Question: i got problem in firebase storage. I make a project there is no error with take picture and store it in firestore. The problem is that url image from phone path and not uploaded into firebase storage.Before this, its works and uploaded into firebase. Suddenly, few days later, the image not even uploaded into firebase storage. When i see the firestore, its show the link of image was from phone storage. Can anyone Help me with this?
Im already edit my code.. but only sending it to firestore.. the error handler appear.
'''
package my.wedee.com.wedeeon9bisnis;
import android.Manifest;
import android.content.Context;
import android.content.Intent;
import android.content.pm.PackageManager;
import android.net.Uri;
import android.os.Build;
import android.support.annotation.NonNull;
import android.support.v4.app.ActivityCompat;
import android.support.v4.content.ContextCompat;
import android.support.v7.app.AppCompatActivity;
import android.os.Bundle;
import android.support.v7.widget.Toolbar;
import android.text.TextUtils;
import android.view.MenuItem;
import android.view.MotionEvent;
import android.view.View;
import android.view.inputmethod.InputMethodManager;
import android.widget.Button;
import android.widget.EditText;
import android.widget.ProgressBar;
import android.widget.Toast;
import com.bumptech.glide.Glide;
import com.bumptech.glide.request.RequestOptions;
import com.google.android.gms.tasks.OnCompleteListener;
import com.google.android.gms.tasks.OnFailureListener;
import com.google.android.gms.tasks.Task;
import com.google.firebase.auth.FirebaseAuth;
import com.google.firebase.firestore.DocumentSnapshot;
import com.google.firebase.firestore.FirebaseFirestore;
import com.google.firebase.storage.FirebaseStorage;
import com.google.firebase.storage.StorageReference;
import com.theartofdev.edmodo.cropper.CropImage;
import com.theartofdev.edmodo.cropper.CropImageView;
import java.util.HashMap;
import java.util.Map;
import de.hdodenhof.circleimageview.CircleImageView;
public class EditProfileActivity extends AppCompatActivity {
private EditText fullNameOwner, emailBiz, locationBiz;
private CircleImageView profileImage;
private Button SaveInformation;
private ProgressBar progressBar;
private Uri mainImageURI = null;
private FirebaseAuth mAuth;
private StorageReference storageReference;
private FirebaseFirestore mFireStore;
private String currentUserId;
private Boolean isChanged = false;
private Uri download_uri;
@Override
protected void onCreate(Bundle savedInstanceState) {
super.onCreate(savedInstanceState);
setContentView(R.layout.activity_edit_profile);
//firebase
mAuth = FirebaseAuth.getInstance();
mFireStore = FirebaseFirestore.getInstance();
storageReference = FirebaseStorage.getInstance().getReference();
currentUserId = mAuth.getCurrentUser().getUid();
progressBar = findViewById(R.id.progressBarEditProfile);
//toolbar
Toolbar toolbar = (Toolbar) findViewById(R.id.toolbarEditInfo); // get the reference of Toolbar
toolbar.setTitle("Account Personal Info"); // set Title for Toolbar
setSupportActionBar(toolbar); // Setting/replace toolbar as the ActionBar
// add back arrow to toolbar
if (getSupportActionBar() != null) {
getSupportActionBar().setDisplayHomeAsUpEnabled(true);
getSupportActionBar().setDisplayShowHomeEnabled(true);
}
//findviewbyID
fullNameOwner = findViewById(R.id.editTextFullnameBiz);
emailBiz = findViewById(R.id.editTextEmailBiz);
locationBiz = findViewById(R.id.editTextLocationBiz);
profileImage = findViewById(R.id.profile_image_edit);
SaveInformation = findViewById(R.id.buttonSaveInfoEdit);
progressBar.setVisibility(View.VISIBLE);
mFireStore.collection("Profile On9Biz").document(currentUserId).get().addOnCompleteListener(new OnCompleteListener<DocumentSnapshot>() {
@Override
public void onComplete(@NonNull Task<DocumentSnapshot> task) {
if (task.isSuccessful()) {
if (task.getResult().exists()) {
String fullname = task.getResult().getString("fullname");
String email = task.getResult().getString("email");
String location = task.getResult().getString("location");
String image = task.getResult().getString("profile_images");
mainImageURI = Uri.parse(image);
fullNameOwner.setText(fullname);
emailBiz.setText(email);
locationBiz.setText(location);
RequestOptions placeholderRequest = new RequestOptions();
placeholderRequest.placeholder(R.drawable.profile);
Glide.with(EditProfileActivity.this).setDefaultRequestOptions(placeholderRequest).load(image).into(profileImage);
progressBar.setVisibility(View.INVISIBLE);
}
} else {
String errorMsg = task.getException().getMessage();
Toast.makeText(EditProfileActivity.this, "Firebase Error :" + errorMsg, Toast.LENGTH_LONG).show();
}
}
});
SaveInformation.setOnClickListener(new View.OnClickListener() {
@Override
public void onClick(View v) {
progressBar.setVisibility(View.VISIBLE);
final String full_nameBiz = fullNameOwner.getText().toString().trim();
final String email_Ob = emailBiz.getText().toString().trim();
final String location_Ob = locationBiz.getText().toString().trim();
if (!TextUtils.isEmpty(full_nameBiz) && !TextUtils.isEmpty(email_Ob) && !TextUtils.isEmpty(location_Ob) && mainImageURI != null) {
StorageReference image_path = storageReference.child("profile_images").child(currentUserId + ".jpg");
image_path.putFile(mainImageURI);
storageReference.getDownloadUrl().addOnCompleteListener(new OnCompleteListener<Uri>() {
@Override
public void onComplete(@NonNull Task<Uri> task) {
if (task.isSuccessful()) {
download_uri = task.getResult();
StoreFireStore(task,full_nameBiz,email_Ob,location_Ob);
} else {
String errorMsg = task.getException().getMessage();
Toast.makeText(EditProfileActivity.this, "Internet Connection Error :" + errorMsg, Toast.LENGTH_LONG).show();
}
}
}).addOnFailureListener(new OnFailureListener() {
@Override
public void onFailure(@NonNull Exception e) {
Toast.makeText(EditProfileActivity.this, "Failed", Toast.LENGTH_SHORT).show();
}
});
progressBar.setVisibility(View.INVISIBLE);
}
}
});
profileImage.setOnClickListener(new View.OnClickListener() {
@Override
public void onClick(View v) {
if (Build.VERSION.SDK_INT >= Build.VERSION_CODES.M) {
if (ContextCompat.checkSelfPermission(EditProfileActivity.this, Manifest.permission.READ_EXTERNAL_STORAGE) != PackageManager.PERMISSION_GRANTED) {
Toast.makeText(EditProfileActivity.this, "Permission Denied...", Toast.LENGTH_SHORT).show();
ActivityCompat.requestPermissions(EditProfileActivity.this, new String[]{Manifest.permission.READ_EXTERNAL_STORAGE}, 1);
} else {
BringImagePicker();
}
} else {
BringImagePicker();
}
}
});
}
private void StoreFireStore(@NonNull Task<Uri> task, String full_nameBiz, String email_Ob, String location_Ob) {
Map<String, String> userMap = new HashMap<>();
userMap.put("fullname", full_nameBiz);
userMap.put("email", email_Ob);
userMap.put("location", location_Ob);
userMap.put("profile_images", download_uri.toString());
mFireStore.collection("Profile On9Biz").document(currentUserId).set(userMap).addOnCompleteListener(new OnCompleteListener<Void>() {
@Override
public void onComplete(@NonNull Task<Void> task) {
if (task.isSuccessful()) {
Toast.makeText(EditProfileActivity.this, "Data Has Been Stored..", Toast.LENGTH_LONG).show();
SentToProfile();
} else {
String errorMsg = task.getException().getMessage();
Toast.makeText(EditProfileActivity.this, "Firebase Error :" + errorMsg, Toast.LENGTH_LONG).show();
}
progressBar.setVisibility(View.VISIBLE);
}
});
}
private void SentToProfile() {
Intent nextIntent = new Intent(EditProfileActivity.this, ProfileActivity.class);
nextIntent.setFlags(Intent.FLAG_ACTIVITY_NEW_TASK | Intent.FLAG_ACTIVITY_CLEAR_TASK);
startActivity(nextIntent);
}
@Override
protected void onActivityResult(int requestCode, int resultCode, Intent data) {
super.onActivityResult(requestCode, resultCode, data);
if (requestCode == CropImage.CROP_IMAGE_ACTIVITY_REQUEST_CODE) {
CropImage.ActivityResult result = CropImage.getActivityResult(data);
if (resultCode == RESULT_OK) {
mainImageURI = result.getUri();
profileImage.setImageURI(mainImageURI);
} else if (resultCode == CropImage.CROP_IMAGE_ACTIVITY_RESULT_ERROR_CODE) {
Exception error = result.getError();
Toast.makeText(this, "Error :" + error, Toast.LENGTH_SHORT).show();
}
}
}
//hidekeyboard
@Override
public boolean onTouchEvent(MotionEvent event) {
InputMethodManager imm = (InputMethodManager) getSystemService(Context.INPUT_METHOD_SERVICE);
imm.hideSoftInputFromWindow(getCurrentFocus().getWindowToken(), 0);
return true;
}
//backButton
@Override
public boolean onOptionsItemSelected(MenuItem item) {
// handle arrow click here
if (item.getItemId() == android.R.id.home) {
SentToProfile(); // close this activity and return to preview activity (if there is any)
}
return super.onOptionsItemSelected(item);
}
private void BringImagePicker() {
CropImage.activity()
.setGuidelines(CropImageView.Guidelines.ON)
.setAspectRatio(1, 1)
.start(EditProfileActivity.this);
}
}
'''

Here is my firebase Storage rules...
'''
service firebase.storage {
match /b/{bucket}/o {
match /{allPaths=**} {
allow read, write: if request.auth != null;
}
}
}
'''
and here is my Firestore Rules :-
'''
service cloud.firestore {
match /databases/{database}/documents {
match /{document=**} {
allow read, write: if request.auth != null;
}
}
}
'''
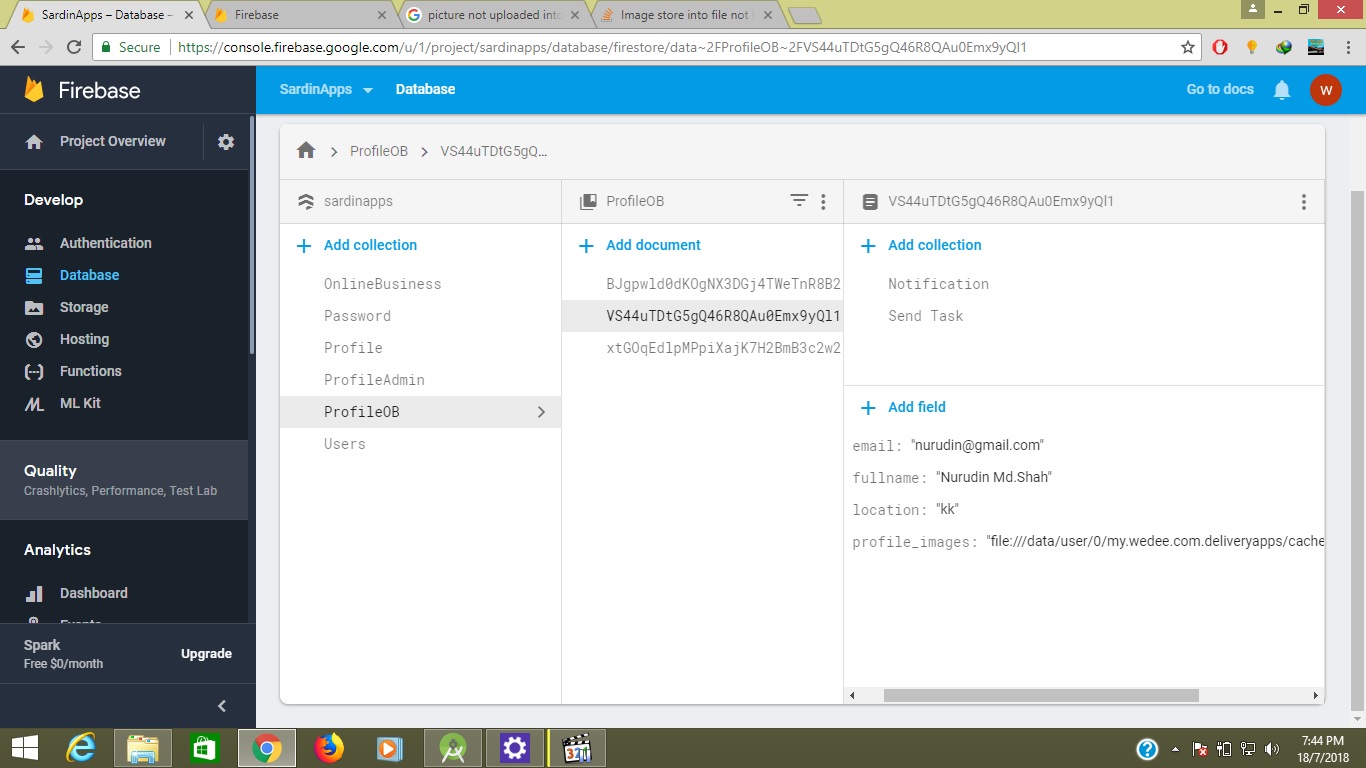
Answer: To determine the download URL for the image you do:
'''
download_uri = storageReference.getDownloadUrl().getResult();
'''
Unfortunately that may not work, since the download URL may not be available yet. If you look at the <URL> it says:
> 'public Task<Uri> getDownloadUrl ()'Asynchronously retrieves a long lived download URL with a revokable token.
So you're not getting a URL, but a 'Task' that asynchronously returns the URL. To get the actual URL, you need to attach a completion listener to the task:
'''
storageReference.getDownloadUrl().addOnCompleteListener(new OnCompleteListener<Uri>() {
@Override
public void onComplete(@NonNull Task<Uri> task) {
if (task.isSuccessful()) {
download_uri = task.getResult();
// TODO: write the download_uri to the database here
}
}
'''
For a longer example, see the <URL>.